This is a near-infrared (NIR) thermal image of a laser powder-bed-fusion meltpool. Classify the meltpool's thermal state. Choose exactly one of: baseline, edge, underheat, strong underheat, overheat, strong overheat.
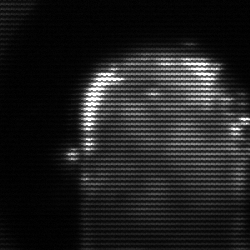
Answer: baseline